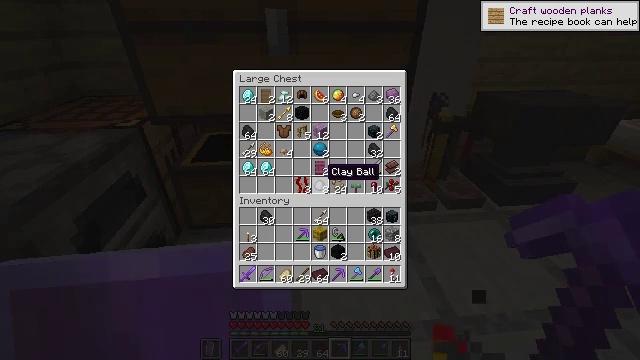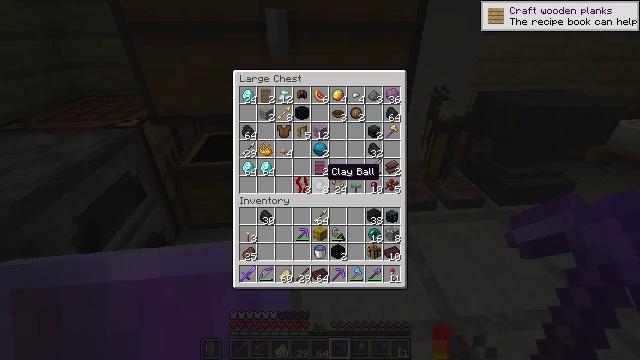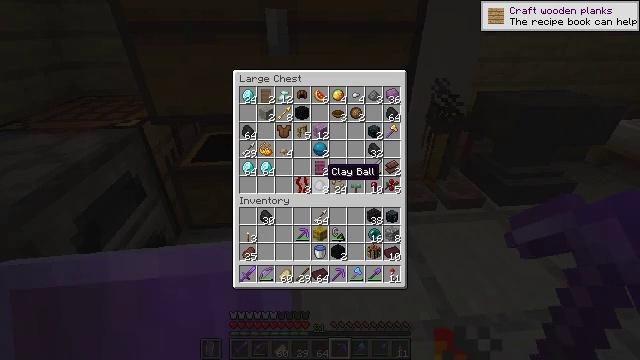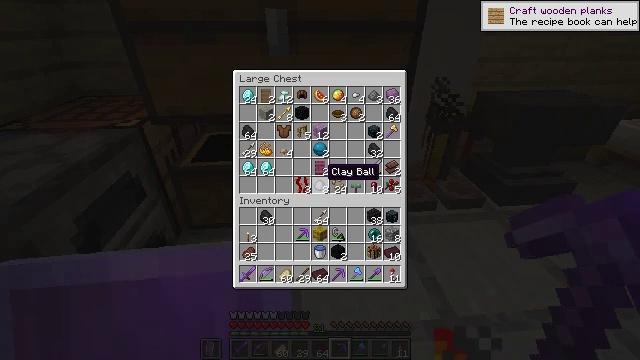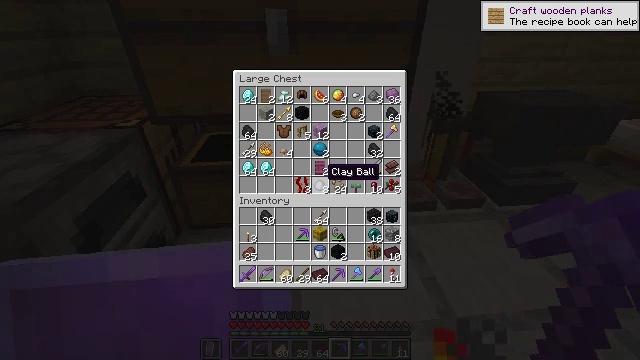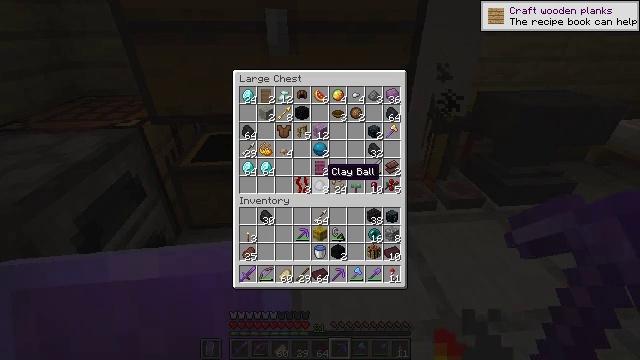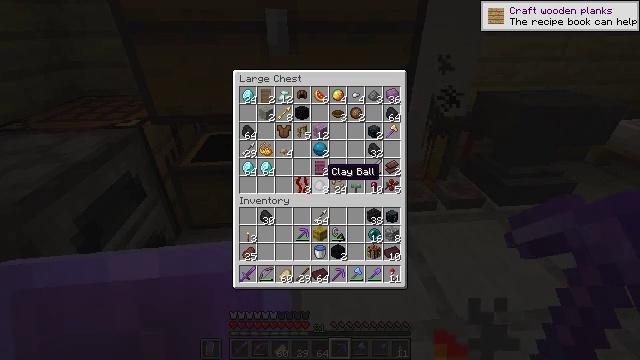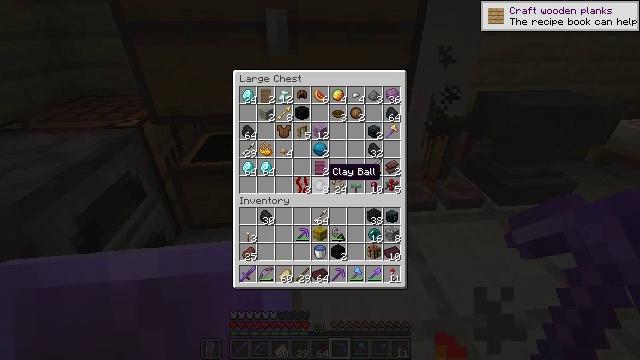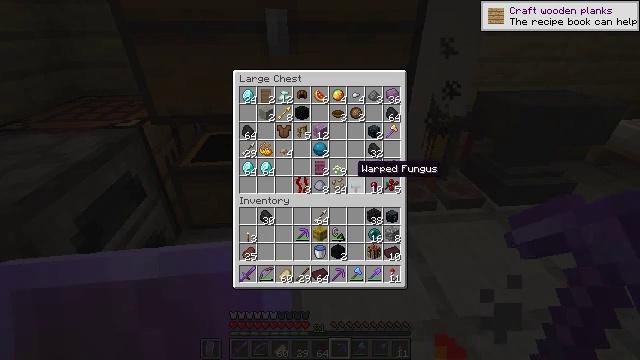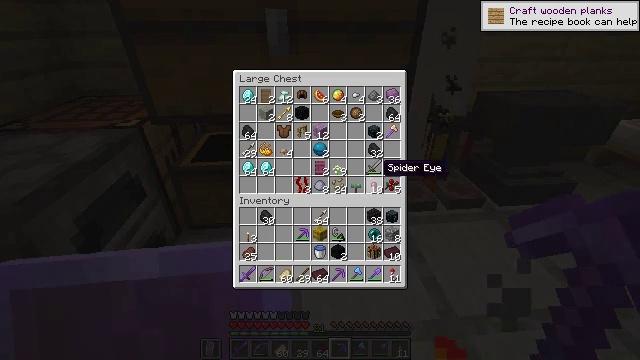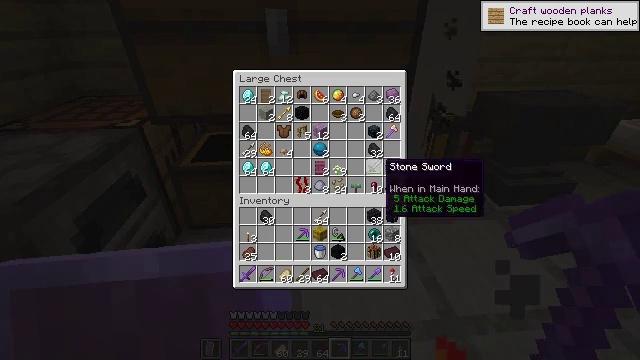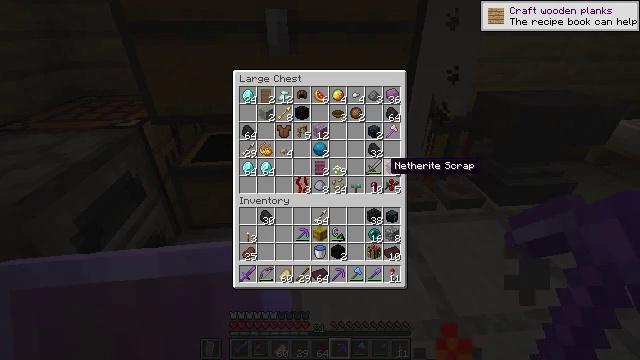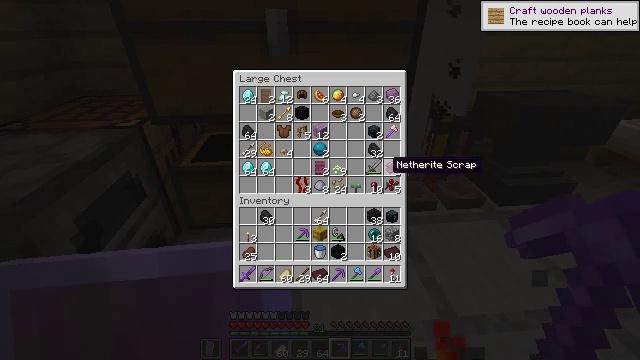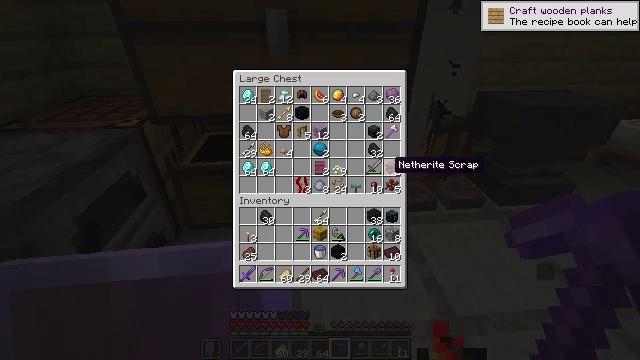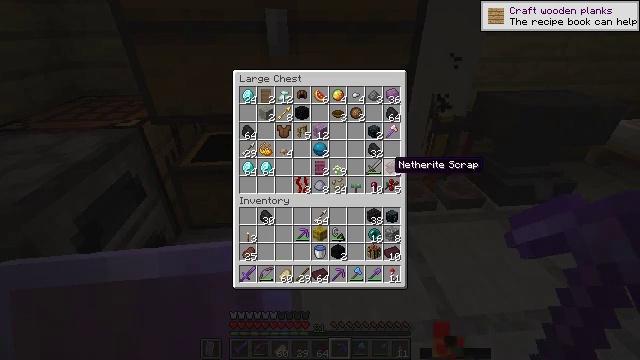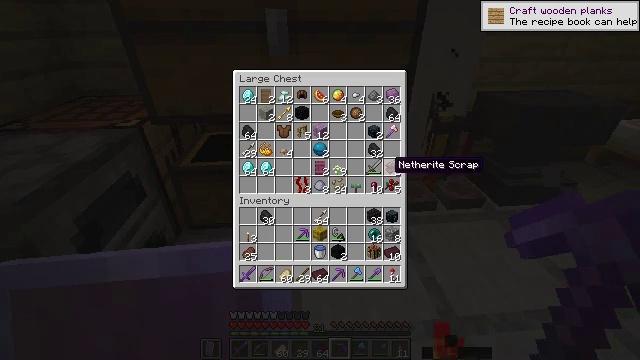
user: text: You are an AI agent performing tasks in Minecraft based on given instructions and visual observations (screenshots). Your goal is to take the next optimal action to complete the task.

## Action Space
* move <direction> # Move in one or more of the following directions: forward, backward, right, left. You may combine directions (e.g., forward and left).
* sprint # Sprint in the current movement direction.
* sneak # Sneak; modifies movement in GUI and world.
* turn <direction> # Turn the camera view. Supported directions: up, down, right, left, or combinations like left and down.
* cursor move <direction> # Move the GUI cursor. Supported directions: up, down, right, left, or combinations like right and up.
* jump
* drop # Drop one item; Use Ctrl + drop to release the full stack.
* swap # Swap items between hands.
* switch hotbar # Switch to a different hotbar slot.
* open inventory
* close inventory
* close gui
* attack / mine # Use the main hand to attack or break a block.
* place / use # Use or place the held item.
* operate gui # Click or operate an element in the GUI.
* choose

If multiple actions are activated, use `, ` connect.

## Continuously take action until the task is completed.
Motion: motion action
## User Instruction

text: Make nether bricks by cooking netherrack in a furnace.
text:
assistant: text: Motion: no_op
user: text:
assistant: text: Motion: no_op
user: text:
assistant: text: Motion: no_op
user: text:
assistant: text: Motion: no_op
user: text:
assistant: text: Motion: no_op
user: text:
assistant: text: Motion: no_op
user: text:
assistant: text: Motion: no_op
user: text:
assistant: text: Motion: turn right
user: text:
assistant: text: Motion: turn right
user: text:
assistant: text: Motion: no_op
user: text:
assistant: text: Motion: no_op
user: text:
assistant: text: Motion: no_op
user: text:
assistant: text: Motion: no_op
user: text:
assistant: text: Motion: no_op
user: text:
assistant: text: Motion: no_op
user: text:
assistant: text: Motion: no_op
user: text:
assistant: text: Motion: no_op
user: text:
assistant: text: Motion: turn right
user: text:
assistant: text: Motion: turn right
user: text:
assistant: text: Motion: no_op
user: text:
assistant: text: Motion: no_op
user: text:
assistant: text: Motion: no_op
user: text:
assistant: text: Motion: no_op
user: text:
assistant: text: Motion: no_op
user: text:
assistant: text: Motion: no_op
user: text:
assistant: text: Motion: no_op
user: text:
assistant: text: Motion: no_op
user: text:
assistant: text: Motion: no_op
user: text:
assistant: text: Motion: no_op
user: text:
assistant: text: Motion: no_op